RGB frame:
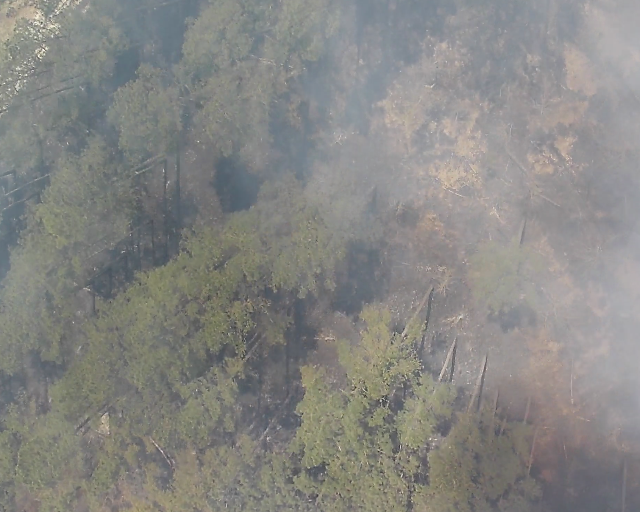
Thermal frame:
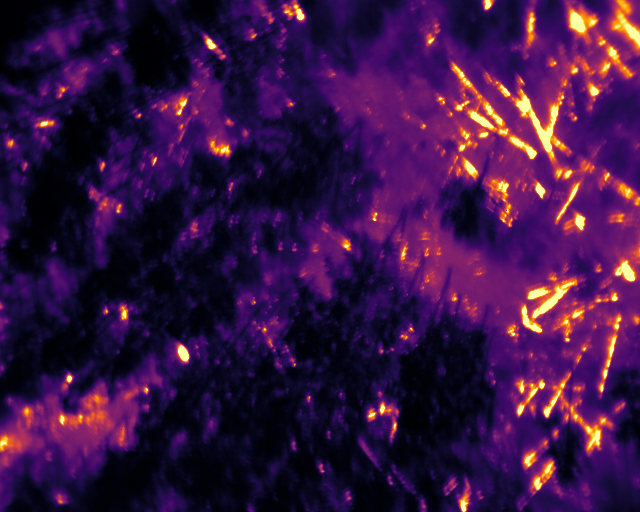
Captured: 2026-02-27 02:40:56
Pixels at or above 80 °C: 6243 (fraction of frame: 0.01905)